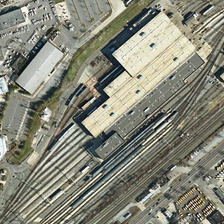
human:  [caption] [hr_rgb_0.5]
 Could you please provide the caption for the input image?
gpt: some buildings and parking lots are in two sides of a railway station .

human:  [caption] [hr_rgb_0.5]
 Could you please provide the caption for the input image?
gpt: it is blue trains, gray buildings, yellow and white cars and green grassland .

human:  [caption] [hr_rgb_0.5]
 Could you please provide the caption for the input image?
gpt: there are trains, railways, buildings, grassland and cars .

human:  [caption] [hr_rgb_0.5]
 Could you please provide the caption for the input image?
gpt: some buildings and parking lots are in two sides of a railway station .

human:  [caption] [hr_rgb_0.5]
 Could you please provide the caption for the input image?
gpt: there are trains, railways, buildings, grassland and cars .